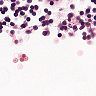
Metastatic tissue present: no